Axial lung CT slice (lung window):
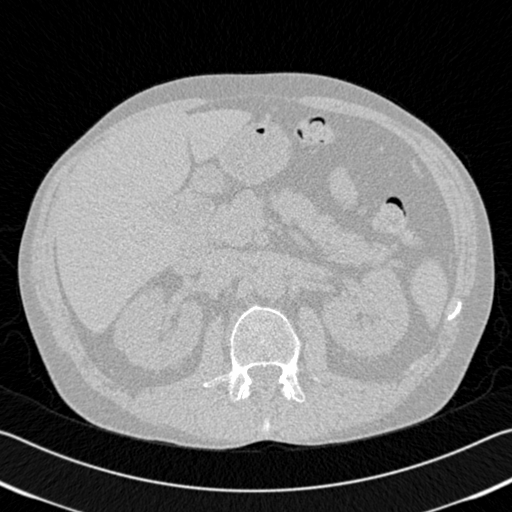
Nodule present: no